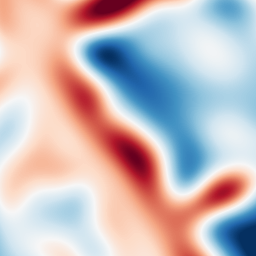
Category: multiscale
Decomposition family: log
Decomposition parameters: sigma: 20
Upsampling method: bilinear
Upsampling parameters: scale: 4
Upsampling scale: 4